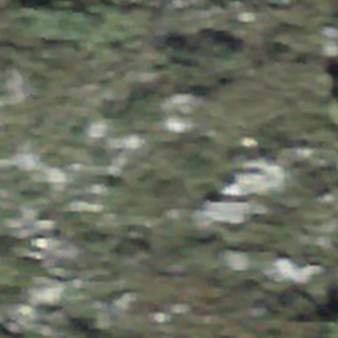
Label: other